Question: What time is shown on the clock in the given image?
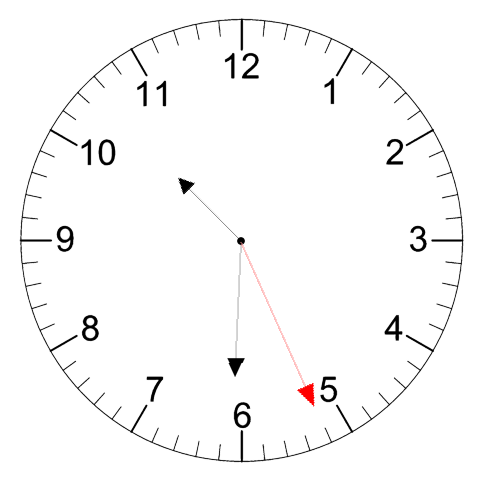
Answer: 10:30:26